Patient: sex F, age 60
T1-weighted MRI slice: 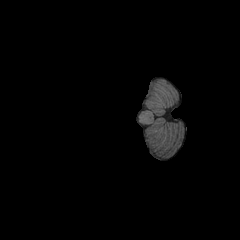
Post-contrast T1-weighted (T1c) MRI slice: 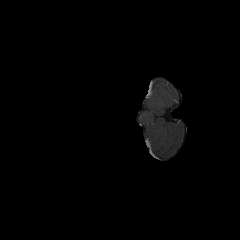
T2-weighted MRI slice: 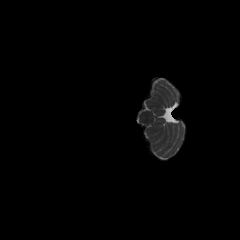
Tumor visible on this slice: no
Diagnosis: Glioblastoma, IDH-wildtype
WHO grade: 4